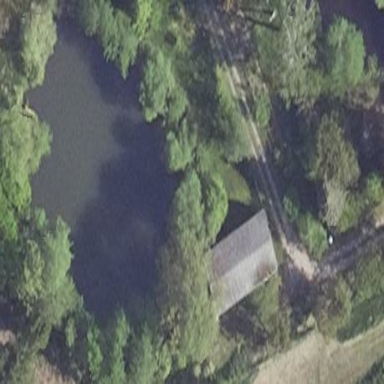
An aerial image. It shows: Peaceful pond surrounded by nature.